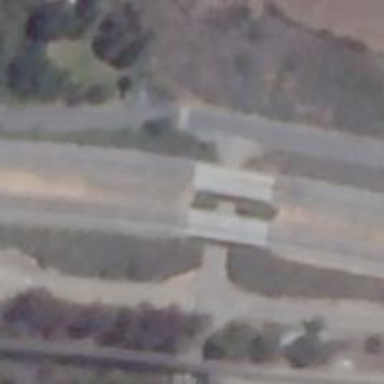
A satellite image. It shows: Motorway bridge.